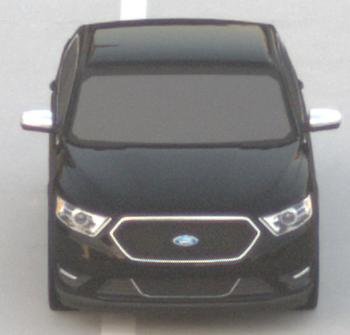
Make: Ford
Model: Taurus
Detailed model: SHO
Model produced from: 2012
Model produced until: 2019
Doors: 4
Color: black
Road condition: dry road
Daytime: sunrise or sunset
Contrast: low contrast